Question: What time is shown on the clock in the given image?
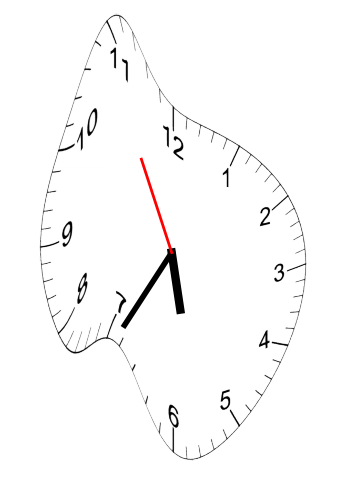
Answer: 05:34:55